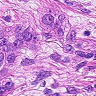
Metastatic tissue present: yes